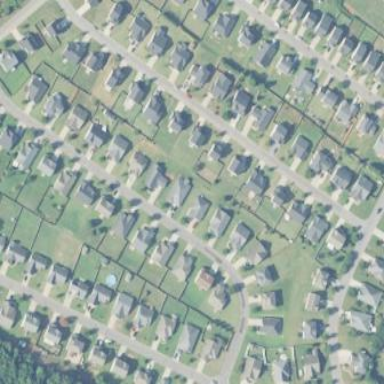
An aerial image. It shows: Residential neighbourhood.